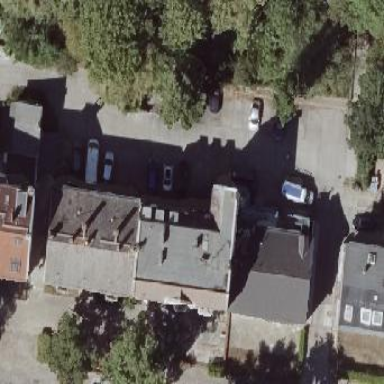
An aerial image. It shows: Building consisting of apartments with double saltbox roof shape.